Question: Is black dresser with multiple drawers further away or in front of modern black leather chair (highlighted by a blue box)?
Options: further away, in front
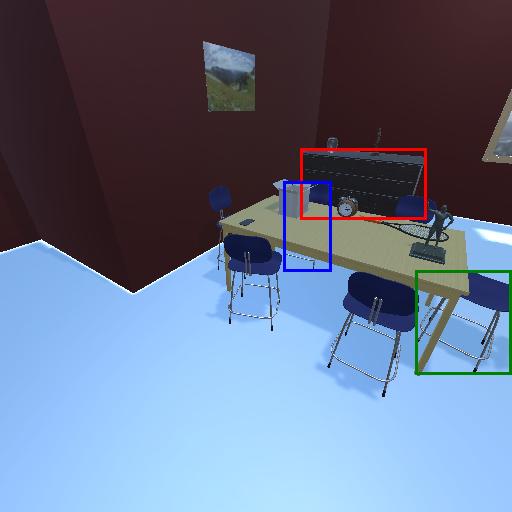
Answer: further away